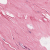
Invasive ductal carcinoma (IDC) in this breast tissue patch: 0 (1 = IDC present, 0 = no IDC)